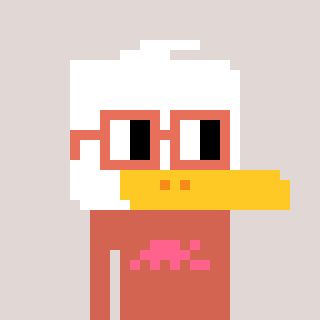
a pixel art character with square orange glasses, a duck-shaped head and a peachy-colored body on a warm background